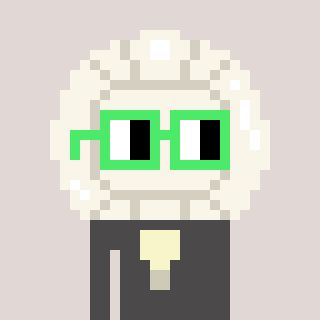
a pixel art character with square light green glasses, a volleyball-shaped head and a grayscale-colored body on a warm background